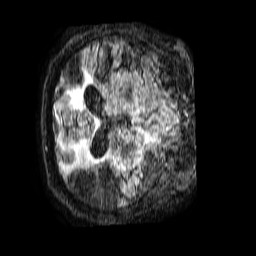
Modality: FLAIR
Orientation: axial
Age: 64
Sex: male
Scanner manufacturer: philips
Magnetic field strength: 1.5 T
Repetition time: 4.8 s
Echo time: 0.3 s